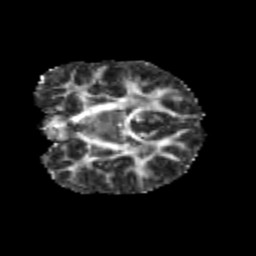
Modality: FA
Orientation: coronal
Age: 11
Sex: male
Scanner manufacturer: siemens
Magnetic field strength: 3 T
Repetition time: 3.8 s
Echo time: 0.07 s